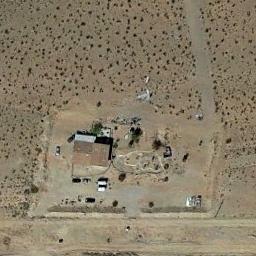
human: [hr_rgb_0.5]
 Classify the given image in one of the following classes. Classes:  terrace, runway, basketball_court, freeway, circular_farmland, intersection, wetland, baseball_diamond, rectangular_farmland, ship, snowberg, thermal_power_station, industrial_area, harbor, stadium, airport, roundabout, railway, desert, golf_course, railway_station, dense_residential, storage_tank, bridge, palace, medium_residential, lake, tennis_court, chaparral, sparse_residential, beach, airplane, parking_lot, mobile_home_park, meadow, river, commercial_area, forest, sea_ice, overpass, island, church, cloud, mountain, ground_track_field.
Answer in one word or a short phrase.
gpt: sparse_residential